Question: position element in fixed right and top relative to the viewport
- set position: fixed; to the element- calculate the right and the top related and set it on the element
- element any where is act as i wanted- Element with the same styling (fixed position and right & top) in modal get positioned relative to he's parent (it's happen on bootstrap modal)
element style:
'''
.fixed-floater {
top: 300px;
right: 151px;
text-align: left;
display: block;
min-width: 180px;
position: fixed;
z-index: 999;
padding: 4px;
}
'''
images:

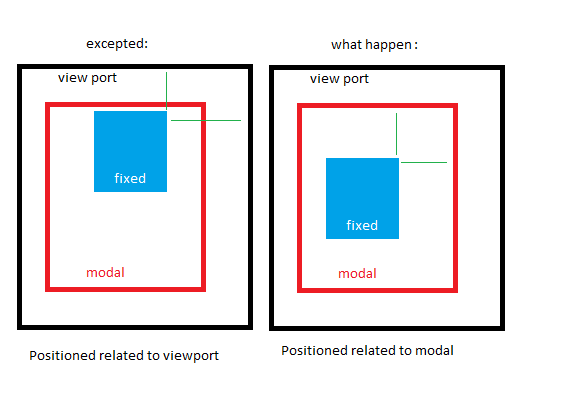
Answer: modal container has (from bootstrap) defaults of transform: translate(0, 0);
by the :
> element with position:fixed are always relative to the initial containing block.
<URL>
> Some values of these properties result in the creation of a containing block
and
> For elements whose layout is governed by the CSS box model, any value other than none for the transform results in the creation of both a stacking context and a containing block. The object acts as a containing block for fixed positioned descendants.
<URL>
So by the mentioned above, the Translate transform is setting the modal as "the initial containing block" for the fixed element inside him instead of the body.